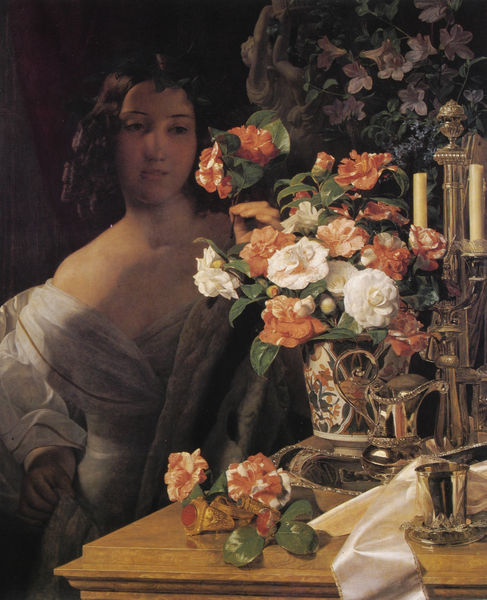
Titel: Junge Dame am Putztisch
Künstler: Ferdinand Georg Waldmüller
Standort: Lübeck
Institution: Museum für Kunst und Kulturgeschichte
Schlagwörter: blätter, dunkel, gemälde, hand, haut, schatten, weiß, grün, mädchen, blume, blumen, braun, frau, frisur, glas, grau, haar, hell, holz, kleid, licht, orange, schmuck, schwarz, tisch, zimmer, blick, blüten, dame, rose, rosen, rot, schal, tuch, malerei, jung, band, barock, silber, bildnis, porträt, vorhang, gold, haare, realismus, stoff, tücher, kind, locken, rosa, schulter, schultern, schön, amphore, stilleben, stillleben, vase, lächeln, stille, kerze, kerzen, leuchter, tasse, stil, ring, dekolleté, gesteck, blumenstrauss, strauß, blütenblätter, tischkante, schönheit, lorbeerkranz, tischplatte, kerzenständer, karaffe, wachs, anrichte, kerzenhalter, kerzenleuchter, taschentuch, üppig, tafelsilber, warme farben, lilien, docht, korkenzieherlocken, ror, buquet, gewnad, haate, kamelien, sculter, wewand, blumenbuquet